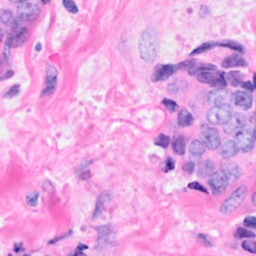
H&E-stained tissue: Breast